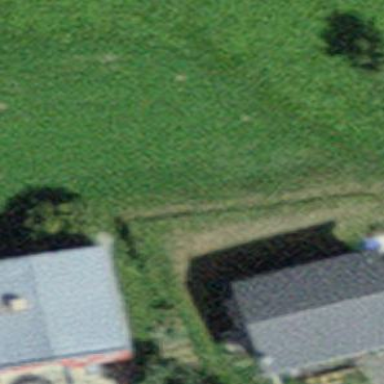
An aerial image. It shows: Gabled roof house.